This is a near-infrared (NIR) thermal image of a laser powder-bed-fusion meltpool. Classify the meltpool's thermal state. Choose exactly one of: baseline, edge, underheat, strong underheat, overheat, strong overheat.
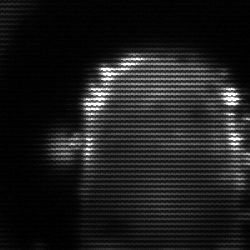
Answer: baseline